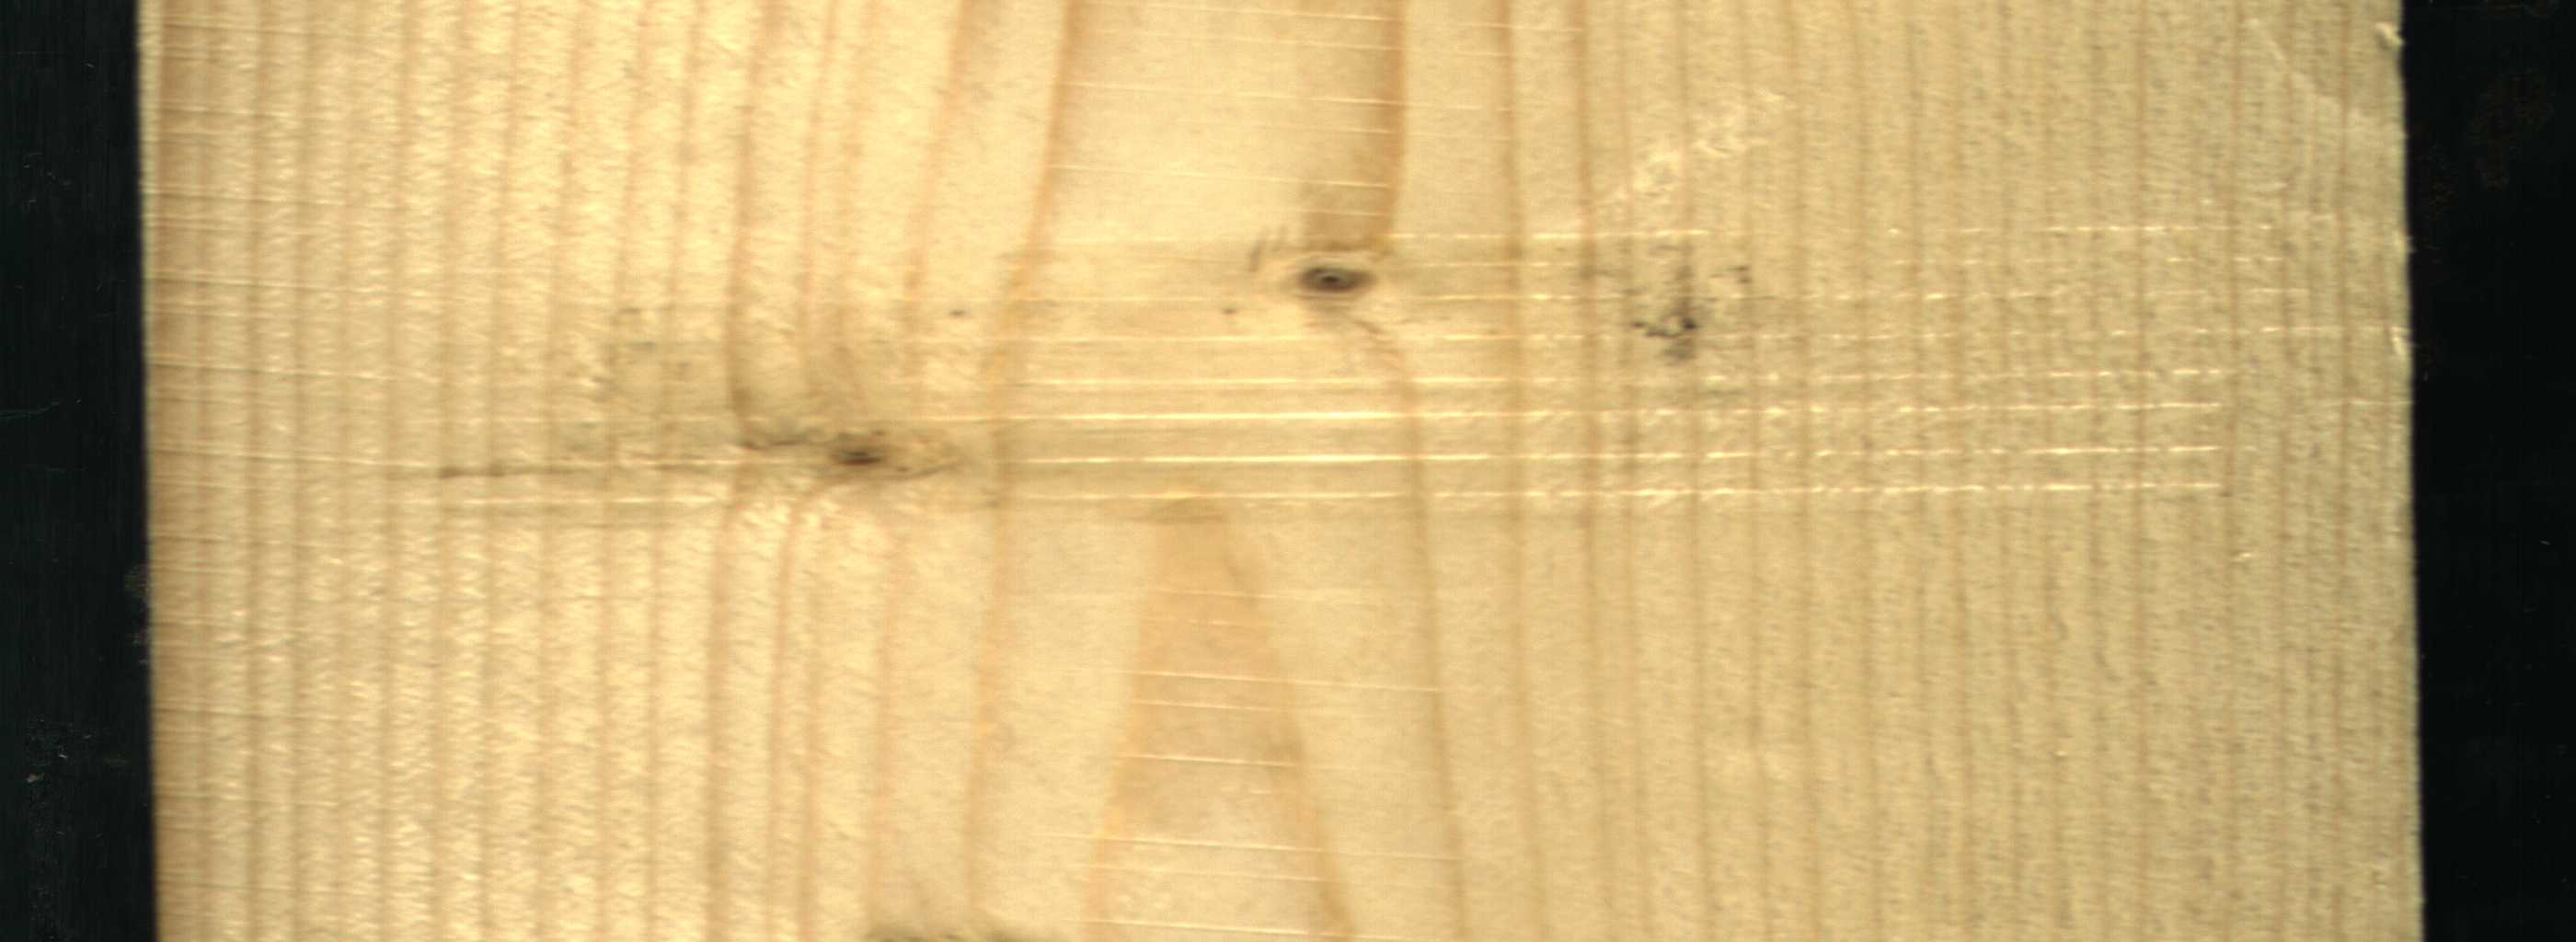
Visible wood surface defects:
Live_Knot
Live_Knot